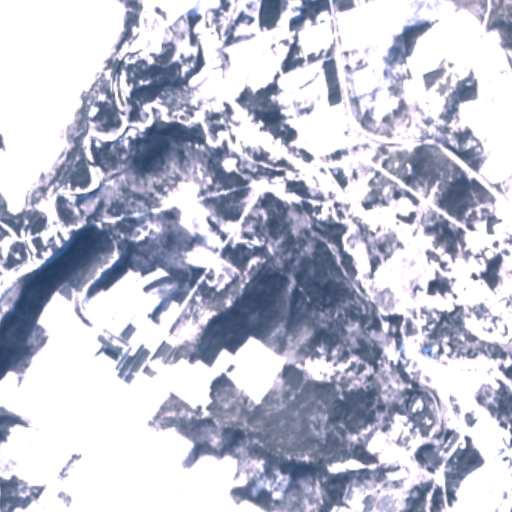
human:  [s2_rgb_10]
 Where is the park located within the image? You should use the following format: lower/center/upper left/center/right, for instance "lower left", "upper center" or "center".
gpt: There is no park in the image.